Current action and preconditions to check: trajectory_clear

Your task: For each precondition in the list above, predict whether it will hold at this action.

Consider the current scene as observed from the mobile robot's camera, and analyze the predicted future states of all dynamic agents (e.g., people, animals, vehicles, or any moving entities) within the NEXT SECOND.

IMPORTANT: Only answer "very likely" if you are absolutely certain—based on strong, clear evidence—that a dynamic agent will violate the precondition in the predicted future state. Do NOT answer "very likely" for unlikely, ambiguous, or low-probability risks.

Ask yourself for each precondition: Is there a high probability, with clear and convincing evidence, that the predicted future states of any dynamic agent will interfere with the predicted future state of the currently executing action within the NEXT SECOND, causing that precondition to fail?

Assess the risk level based on these predictions. Use "likely" or "very likely" if motions create a clear risk of interference.

Use "neutral" or "improbable" if agents are nearby but their predicted paths are clearly diverging or non-conflicting.

Failure Risk Categories: "very improbable", "improbable", "neutral", "likely", "very likely"

Answer Format: Output ONLY the probability_of_failure value from these categories: "very improbable", "improbable", "neutral", "likely", "very likely"

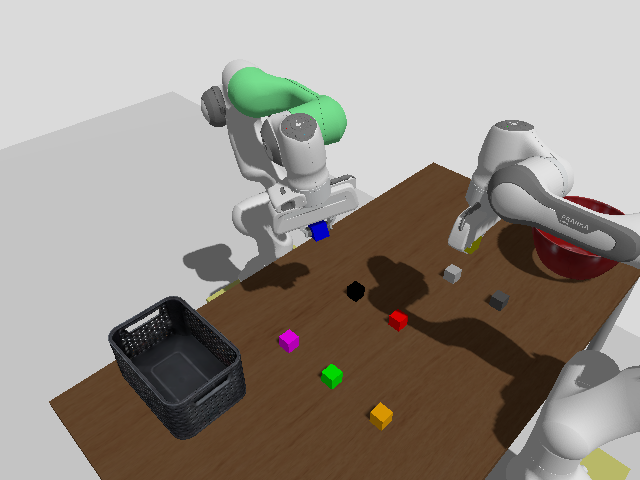

Answer: very improbable